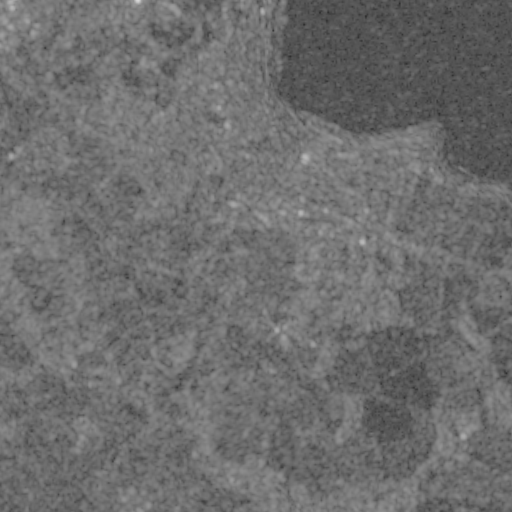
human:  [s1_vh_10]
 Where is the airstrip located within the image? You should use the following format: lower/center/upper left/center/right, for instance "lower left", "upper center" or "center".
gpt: The airstrip is located in the lower right of the image.
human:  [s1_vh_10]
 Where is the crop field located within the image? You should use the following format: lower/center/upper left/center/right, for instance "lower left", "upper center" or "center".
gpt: The crop field is located in the upper right of the image.
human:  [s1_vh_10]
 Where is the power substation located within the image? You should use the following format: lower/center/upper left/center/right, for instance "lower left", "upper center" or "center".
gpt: The power substation is located in the center left of the image.
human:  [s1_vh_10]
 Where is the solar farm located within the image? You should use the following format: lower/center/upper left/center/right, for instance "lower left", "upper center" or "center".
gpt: The solar farm is located in the upper left of the image.
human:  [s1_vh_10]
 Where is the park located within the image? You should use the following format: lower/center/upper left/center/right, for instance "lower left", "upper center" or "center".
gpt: There is no park in the image.

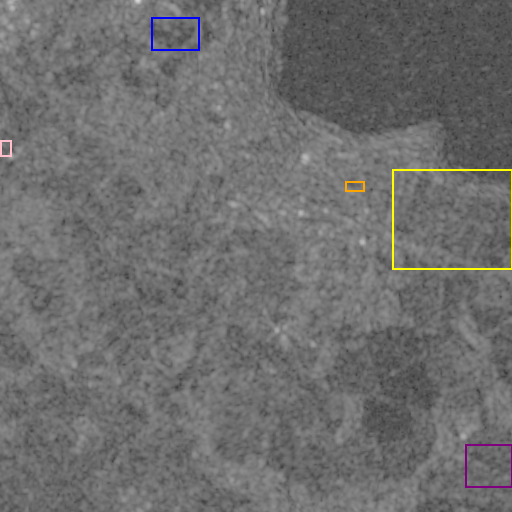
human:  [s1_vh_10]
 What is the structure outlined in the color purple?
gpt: The structure outlined in purple is an airstrip.
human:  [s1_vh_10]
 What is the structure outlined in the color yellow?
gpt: The structure outlined in yellow is a crop field.
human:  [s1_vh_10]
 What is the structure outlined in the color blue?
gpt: The structure outlined in blue is a park.
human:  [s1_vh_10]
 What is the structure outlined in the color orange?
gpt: The structure outlined in orange is a parking lot.
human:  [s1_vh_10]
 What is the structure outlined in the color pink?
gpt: The structure outlined in pink is a solar farm.
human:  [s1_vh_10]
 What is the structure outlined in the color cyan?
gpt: There is no cyan outline.